Aerial crown-view tile of a tropical tree (Barro Colorado Island, Panama), acquired 20240716:
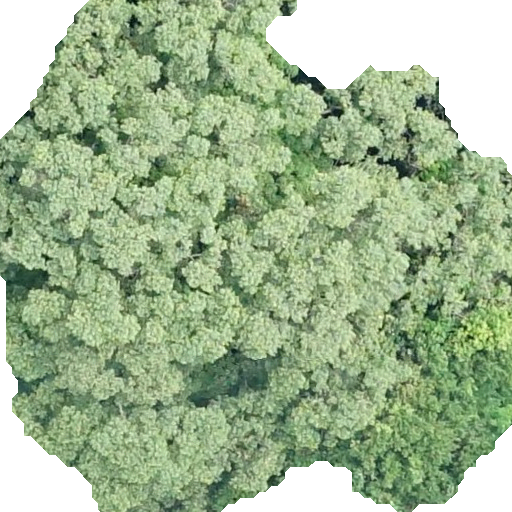
Species: Luehea seemannii
GBIF accepted scientific name: Luehea seemannii
Crown area: 379.408 m²